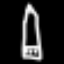
Label: pencil